Interaction volume radius: 5 \u00c5
Interaction volume height: 10 \u00c5
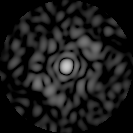
Disorder parameter: 0.8179